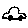
Label: car